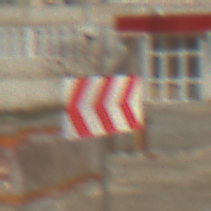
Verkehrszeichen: RichtungstafelnInKurvenGrossRechts
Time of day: MorningAfternoon
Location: Outdoor (Urban)
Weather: PartlyCloudy
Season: NotSpecified
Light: Natural